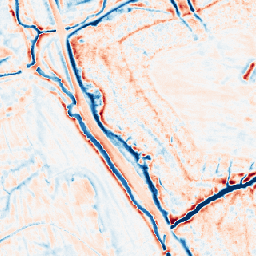
Category: edge_preserving
Decomposition family: bilateral
Decomposition parameters: d: 15
sigma_color: 150
sigma_space: 150
Upsampling method: nearest
Upsampling parameters: scale: 8
Upsampling scale: 8